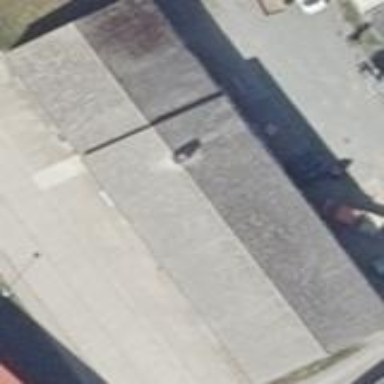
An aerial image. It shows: Building used as car repair shop.